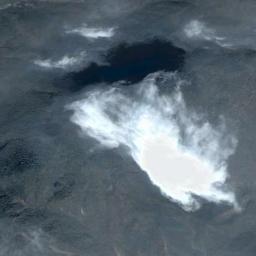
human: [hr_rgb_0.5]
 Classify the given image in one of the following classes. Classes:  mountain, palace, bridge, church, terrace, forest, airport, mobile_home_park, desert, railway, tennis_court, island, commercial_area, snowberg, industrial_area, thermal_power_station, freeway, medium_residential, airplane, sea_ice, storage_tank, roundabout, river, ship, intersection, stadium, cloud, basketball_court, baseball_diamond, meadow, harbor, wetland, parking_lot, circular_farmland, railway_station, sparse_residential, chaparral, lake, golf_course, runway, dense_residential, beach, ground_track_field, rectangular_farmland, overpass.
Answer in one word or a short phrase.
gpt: cloud